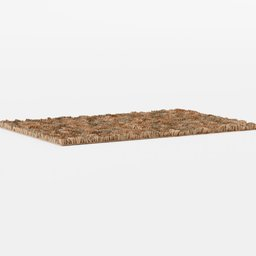
Label: decoration